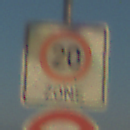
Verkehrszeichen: BeginnZone20
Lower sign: Ueberholverbot
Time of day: SunriseSunset
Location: Outdoor (Beach)
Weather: Clear
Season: NotSpecified
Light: Natural